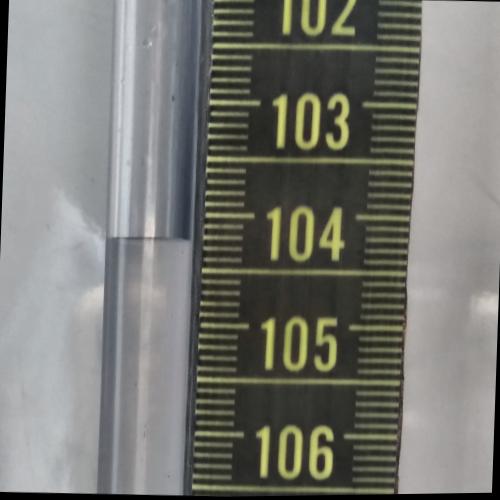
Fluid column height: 104.2 cm